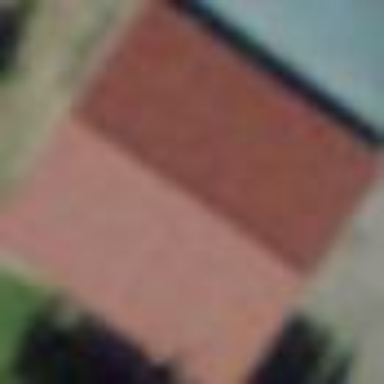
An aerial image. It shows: Garage building.